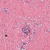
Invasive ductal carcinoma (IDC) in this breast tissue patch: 0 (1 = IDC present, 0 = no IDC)